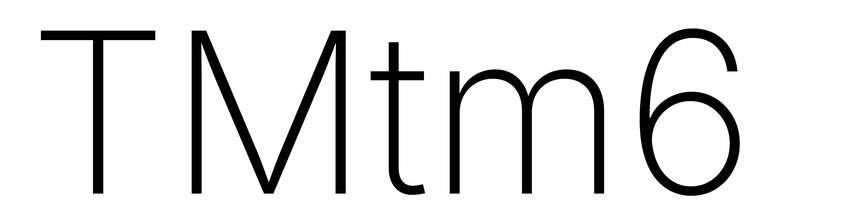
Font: Inter_ExtraLight